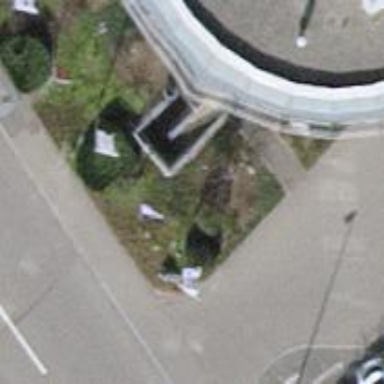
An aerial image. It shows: Flagpole which is man-made.